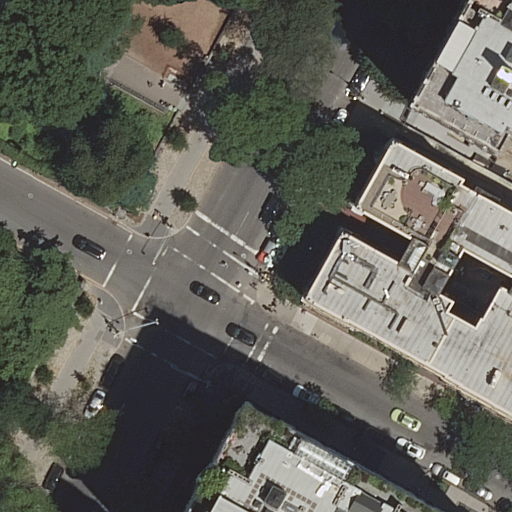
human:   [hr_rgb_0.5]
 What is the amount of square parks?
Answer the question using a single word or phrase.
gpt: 0

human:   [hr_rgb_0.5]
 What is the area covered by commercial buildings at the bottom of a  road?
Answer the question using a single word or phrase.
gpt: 0m2

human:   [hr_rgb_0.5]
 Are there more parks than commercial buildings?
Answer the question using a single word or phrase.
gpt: yes

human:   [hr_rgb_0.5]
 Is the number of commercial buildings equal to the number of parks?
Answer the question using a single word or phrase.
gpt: no

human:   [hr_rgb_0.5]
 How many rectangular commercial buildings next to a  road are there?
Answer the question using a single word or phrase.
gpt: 0

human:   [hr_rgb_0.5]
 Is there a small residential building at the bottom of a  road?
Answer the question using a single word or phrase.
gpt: no

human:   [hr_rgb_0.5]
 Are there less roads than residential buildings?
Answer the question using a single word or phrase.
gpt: no

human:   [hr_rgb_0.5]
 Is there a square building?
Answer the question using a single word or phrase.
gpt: no

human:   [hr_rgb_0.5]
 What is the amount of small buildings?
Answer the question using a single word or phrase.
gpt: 1

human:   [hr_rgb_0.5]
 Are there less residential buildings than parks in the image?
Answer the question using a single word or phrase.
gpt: no

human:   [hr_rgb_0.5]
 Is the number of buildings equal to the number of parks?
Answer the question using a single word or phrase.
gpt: no

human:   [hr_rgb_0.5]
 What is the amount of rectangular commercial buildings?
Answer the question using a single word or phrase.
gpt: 0

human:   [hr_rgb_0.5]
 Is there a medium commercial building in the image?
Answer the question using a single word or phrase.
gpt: no

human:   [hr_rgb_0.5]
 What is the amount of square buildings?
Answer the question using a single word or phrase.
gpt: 0

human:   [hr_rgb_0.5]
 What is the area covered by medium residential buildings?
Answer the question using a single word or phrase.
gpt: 0m2

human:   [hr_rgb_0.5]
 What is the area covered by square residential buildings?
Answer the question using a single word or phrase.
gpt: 0m2

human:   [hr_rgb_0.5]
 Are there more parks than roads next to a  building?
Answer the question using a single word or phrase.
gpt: no

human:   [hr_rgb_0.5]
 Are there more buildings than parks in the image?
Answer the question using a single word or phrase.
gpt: yes

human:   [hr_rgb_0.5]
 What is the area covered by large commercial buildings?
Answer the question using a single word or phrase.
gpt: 0m2

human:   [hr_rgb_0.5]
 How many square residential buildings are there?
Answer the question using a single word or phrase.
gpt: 0

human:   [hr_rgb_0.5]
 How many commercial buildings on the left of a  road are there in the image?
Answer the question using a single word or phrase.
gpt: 0

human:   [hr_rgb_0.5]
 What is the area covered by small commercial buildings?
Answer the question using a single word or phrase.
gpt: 0m2

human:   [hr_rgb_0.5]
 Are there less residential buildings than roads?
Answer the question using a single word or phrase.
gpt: yes

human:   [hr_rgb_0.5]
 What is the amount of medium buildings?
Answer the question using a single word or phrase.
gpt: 0

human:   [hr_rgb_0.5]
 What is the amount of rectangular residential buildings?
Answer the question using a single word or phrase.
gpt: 1

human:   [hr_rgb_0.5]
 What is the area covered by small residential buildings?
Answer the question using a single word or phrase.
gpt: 87m2

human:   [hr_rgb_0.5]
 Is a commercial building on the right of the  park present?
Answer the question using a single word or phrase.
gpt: no

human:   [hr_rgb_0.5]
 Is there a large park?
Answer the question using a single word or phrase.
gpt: yes

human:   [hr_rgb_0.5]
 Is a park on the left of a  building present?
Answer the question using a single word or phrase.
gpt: yes

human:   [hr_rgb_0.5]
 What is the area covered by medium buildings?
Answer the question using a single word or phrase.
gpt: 0m2

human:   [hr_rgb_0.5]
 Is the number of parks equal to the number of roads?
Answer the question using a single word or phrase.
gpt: no

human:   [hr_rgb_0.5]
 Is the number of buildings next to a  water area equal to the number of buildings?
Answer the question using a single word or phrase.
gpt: no

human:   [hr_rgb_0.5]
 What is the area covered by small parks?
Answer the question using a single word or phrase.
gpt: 0m2

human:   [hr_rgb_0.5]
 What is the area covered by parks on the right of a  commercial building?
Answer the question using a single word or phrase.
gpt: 0m2

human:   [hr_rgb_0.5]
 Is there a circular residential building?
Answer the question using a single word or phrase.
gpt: no

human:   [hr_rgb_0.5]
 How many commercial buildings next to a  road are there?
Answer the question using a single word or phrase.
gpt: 0